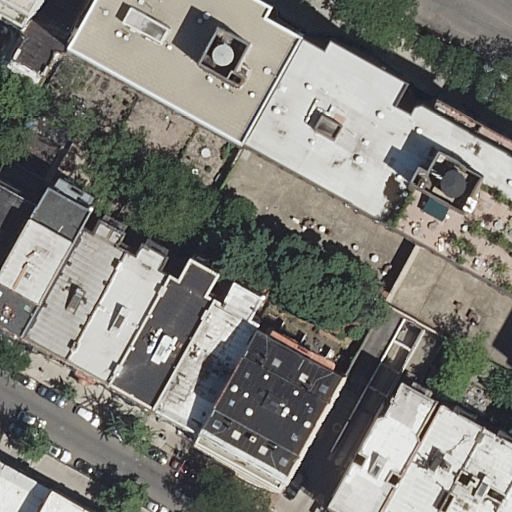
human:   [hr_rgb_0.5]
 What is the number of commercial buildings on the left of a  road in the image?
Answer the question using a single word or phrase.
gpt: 0

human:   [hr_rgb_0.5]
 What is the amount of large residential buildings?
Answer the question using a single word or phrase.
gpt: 2

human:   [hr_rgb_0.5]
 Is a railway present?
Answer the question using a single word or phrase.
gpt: no

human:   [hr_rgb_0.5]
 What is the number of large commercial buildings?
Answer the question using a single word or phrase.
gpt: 0

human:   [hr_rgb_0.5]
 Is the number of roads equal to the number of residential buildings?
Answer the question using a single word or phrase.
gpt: no

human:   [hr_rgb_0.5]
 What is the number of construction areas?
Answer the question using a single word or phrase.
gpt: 0

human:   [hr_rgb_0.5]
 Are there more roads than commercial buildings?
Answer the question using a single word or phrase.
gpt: yes

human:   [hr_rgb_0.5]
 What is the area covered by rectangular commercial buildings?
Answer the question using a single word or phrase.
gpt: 0m2

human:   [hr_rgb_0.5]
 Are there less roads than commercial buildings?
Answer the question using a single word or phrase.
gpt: no

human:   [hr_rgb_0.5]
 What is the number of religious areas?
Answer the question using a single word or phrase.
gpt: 0

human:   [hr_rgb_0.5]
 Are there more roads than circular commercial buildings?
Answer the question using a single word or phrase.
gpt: yes

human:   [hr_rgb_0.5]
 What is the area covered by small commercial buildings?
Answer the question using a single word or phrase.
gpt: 0m2

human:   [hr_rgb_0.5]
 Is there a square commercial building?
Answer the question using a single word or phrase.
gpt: no

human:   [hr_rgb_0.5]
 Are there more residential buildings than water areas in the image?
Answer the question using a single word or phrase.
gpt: yes

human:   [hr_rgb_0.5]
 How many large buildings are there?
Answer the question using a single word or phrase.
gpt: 2

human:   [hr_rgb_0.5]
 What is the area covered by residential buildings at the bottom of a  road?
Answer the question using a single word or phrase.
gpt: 4360m2

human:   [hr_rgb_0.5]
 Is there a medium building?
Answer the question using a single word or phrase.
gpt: yes

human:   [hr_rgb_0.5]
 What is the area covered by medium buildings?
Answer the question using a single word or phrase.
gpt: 2549m2

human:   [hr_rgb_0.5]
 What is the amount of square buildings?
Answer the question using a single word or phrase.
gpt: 0

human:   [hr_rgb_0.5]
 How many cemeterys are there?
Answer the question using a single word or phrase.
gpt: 0

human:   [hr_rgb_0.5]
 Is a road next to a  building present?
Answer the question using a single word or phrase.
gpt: yes

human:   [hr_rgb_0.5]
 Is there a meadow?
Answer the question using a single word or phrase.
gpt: no

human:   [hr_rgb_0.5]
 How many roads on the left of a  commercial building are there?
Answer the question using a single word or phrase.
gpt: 0

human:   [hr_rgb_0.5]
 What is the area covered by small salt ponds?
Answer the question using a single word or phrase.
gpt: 0m2

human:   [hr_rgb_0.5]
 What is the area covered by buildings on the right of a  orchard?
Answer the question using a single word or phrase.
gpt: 0m2

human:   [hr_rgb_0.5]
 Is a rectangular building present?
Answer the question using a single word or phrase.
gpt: yes

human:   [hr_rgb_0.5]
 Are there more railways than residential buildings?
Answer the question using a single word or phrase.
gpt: no

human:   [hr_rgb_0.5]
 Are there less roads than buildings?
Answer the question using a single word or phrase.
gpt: yes

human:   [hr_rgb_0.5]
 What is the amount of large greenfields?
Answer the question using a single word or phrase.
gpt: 0

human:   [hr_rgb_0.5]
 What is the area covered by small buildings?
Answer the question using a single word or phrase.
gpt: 179m2

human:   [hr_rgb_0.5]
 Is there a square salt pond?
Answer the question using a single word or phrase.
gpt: no

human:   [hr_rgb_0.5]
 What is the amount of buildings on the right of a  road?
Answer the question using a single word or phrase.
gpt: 8

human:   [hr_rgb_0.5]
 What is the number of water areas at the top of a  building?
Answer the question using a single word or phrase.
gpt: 0

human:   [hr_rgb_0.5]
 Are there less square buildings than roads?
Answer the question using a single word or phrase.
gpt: yes

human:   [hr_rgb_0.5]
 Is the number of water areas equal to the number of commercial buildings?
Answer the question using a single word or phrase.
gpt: yes

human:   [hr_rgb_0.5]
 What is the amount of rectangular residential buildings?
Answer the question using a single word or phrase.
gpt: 8